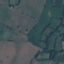
Land use / land cover: Pasture